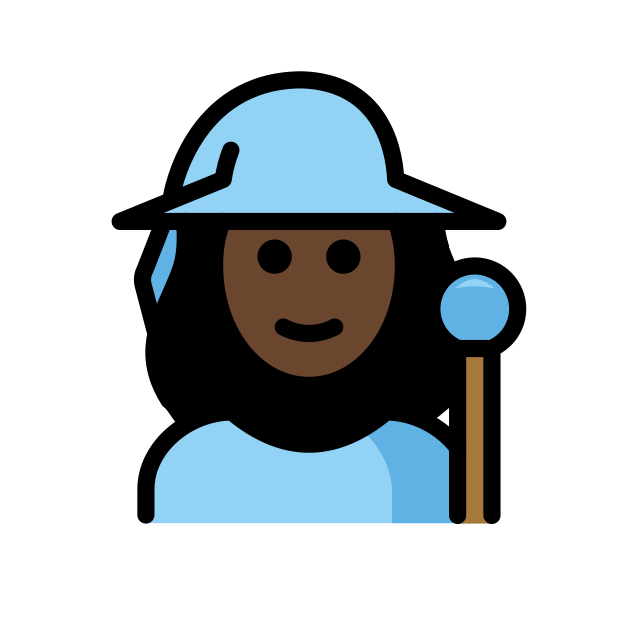
woman mage: dark skin tone